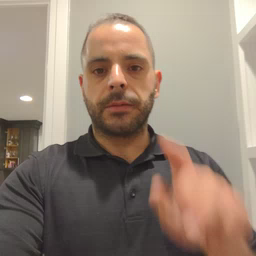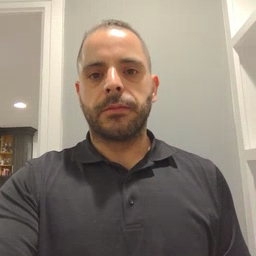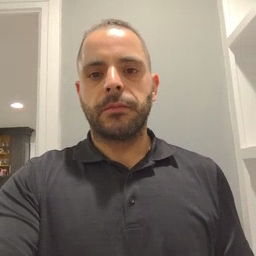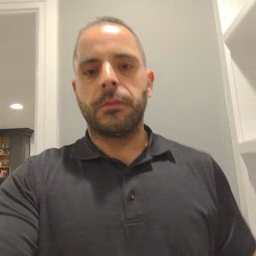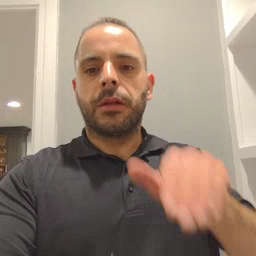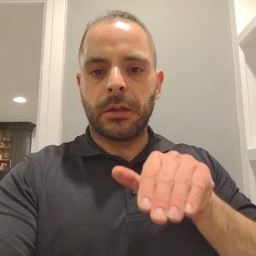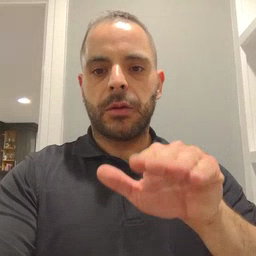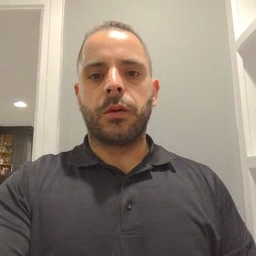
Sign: into